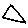
Label: triangle